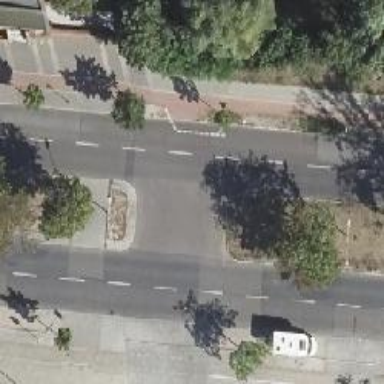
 featuring cycle track on the right and parking lane on the right side."